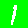
Digit: 1